Question: I have the following code snippet
'''
fscanf( fSettings, "%s", szLine );
bool x = separateBool ( szLine );
gSettings.useBE = x;
'''
'szLine' contains 'useBE=1'. 'x' is set to 'true' and the VS2010 Pro watch sees it. However, after value is assigned to 'gSettings.useBE' in the last line, the value of 'gSettings.useBE' is still visible as false! I have no idea how this is happenning. VS2010 SP1 installed. Many thanks for any input.

Edit:
The separateBool is the following function:
'''
inline
bool separateBool( const char * szStr )
{
std::vector<std::string> res = split(szStr, '=');
if ( res.size() < 2 )
; /* error */
return (str2int( res[1] ) == 1 );
};
'''
The toy version of the "algorithm"
'''
bool a = false;
bool b = false;
b = separateBool ( szLine );
a = b;
a = separateBool ( szLine );
'''
does everything right.
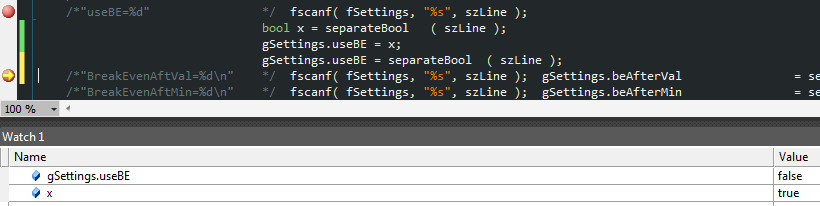
Answer: Changing the 'Struct Member Alignment' in 'Properties->C/C++->CodeGeneration' to from the original makes the trick. But I still have no idea why...